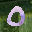
Label: 0